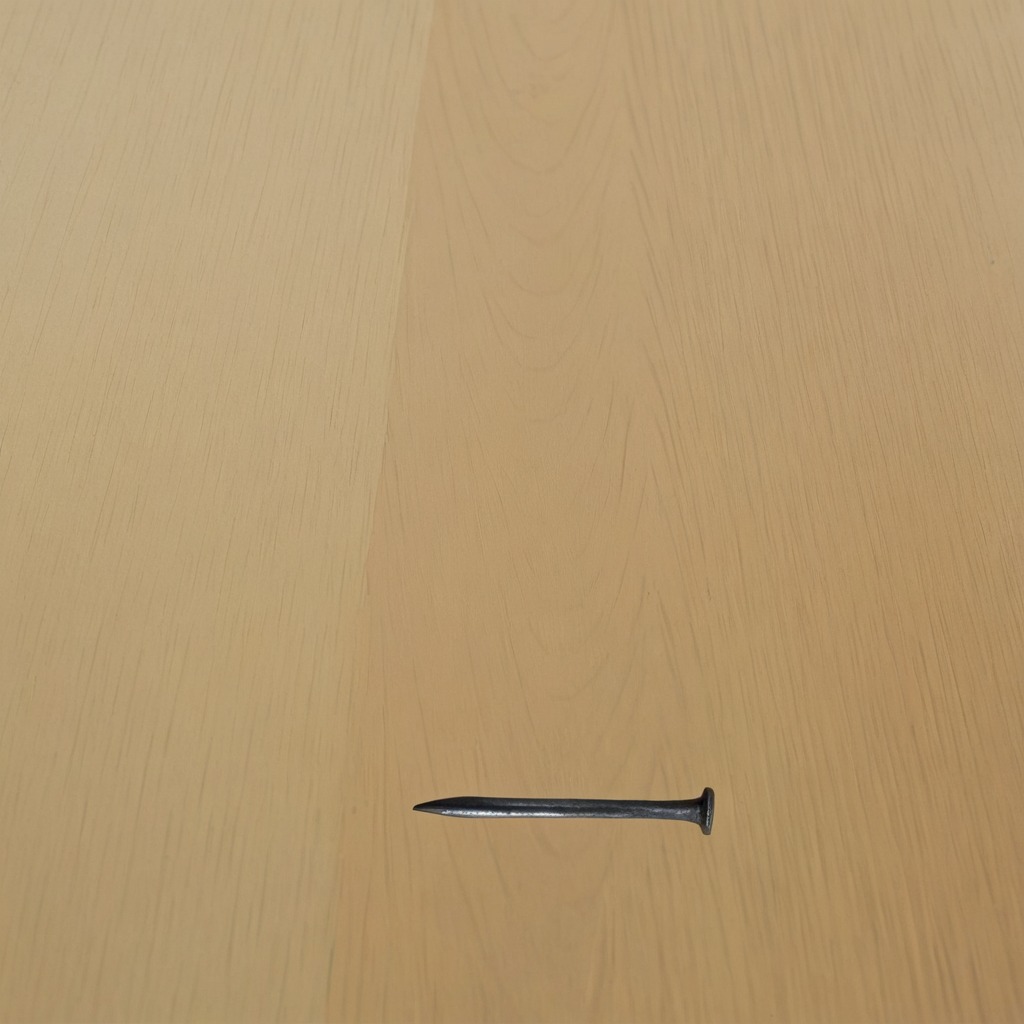
A nail lying on the plywood surface in a paint workshop lit by afternoon window light.